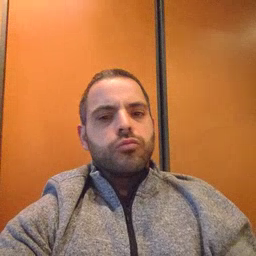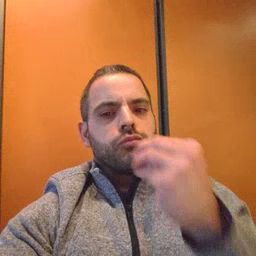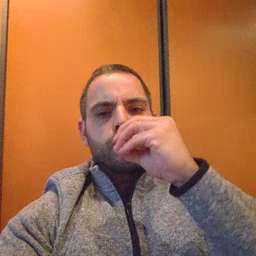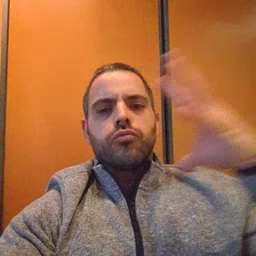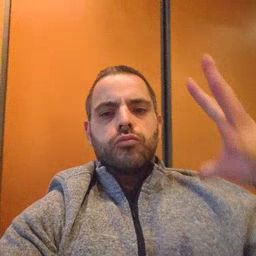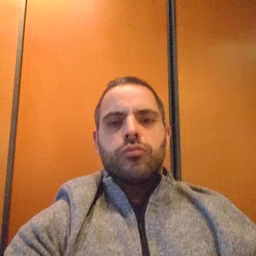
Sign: balloon